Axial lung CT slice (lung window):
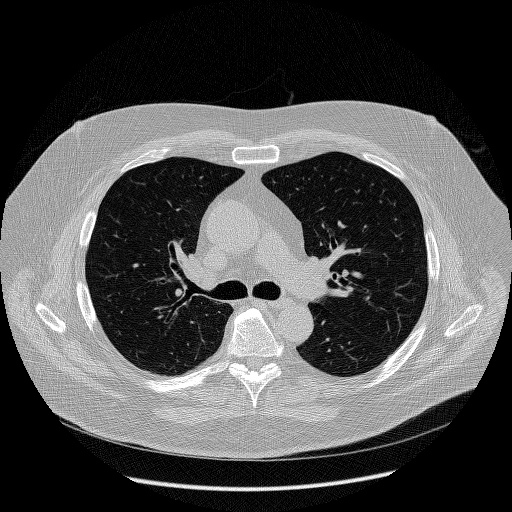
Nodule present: no